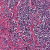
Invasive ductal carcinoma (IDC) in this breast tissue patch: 1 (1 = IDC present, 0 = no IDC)